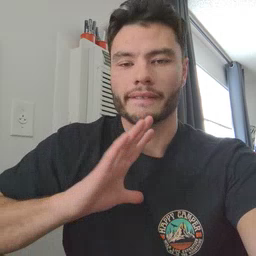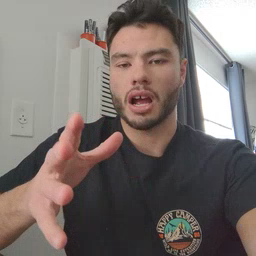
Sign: fine